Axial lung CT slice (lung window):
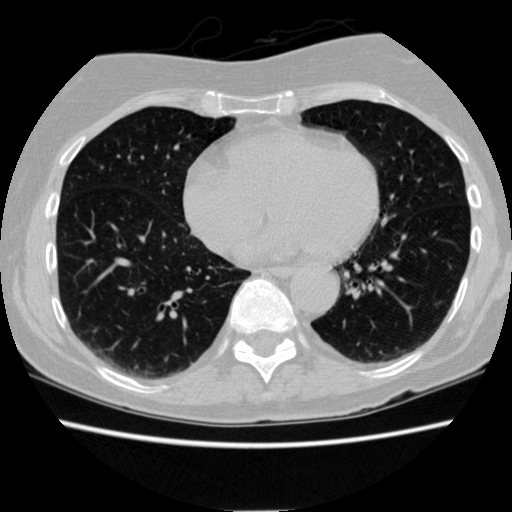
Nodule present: no